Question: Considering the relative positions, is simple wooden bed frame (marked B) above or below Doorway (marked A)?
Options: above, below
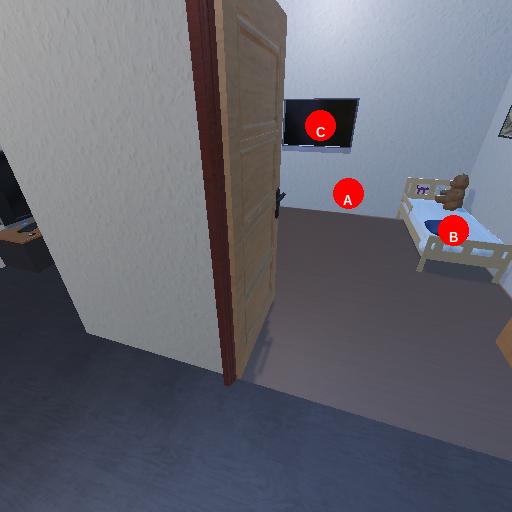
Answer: above